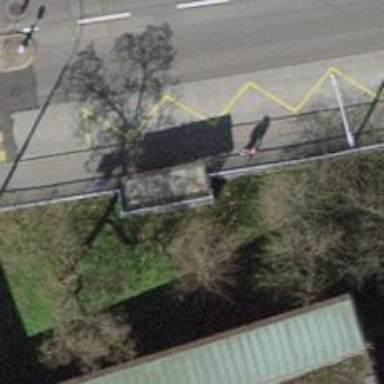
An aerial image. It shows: Brown bench in the vicinity.